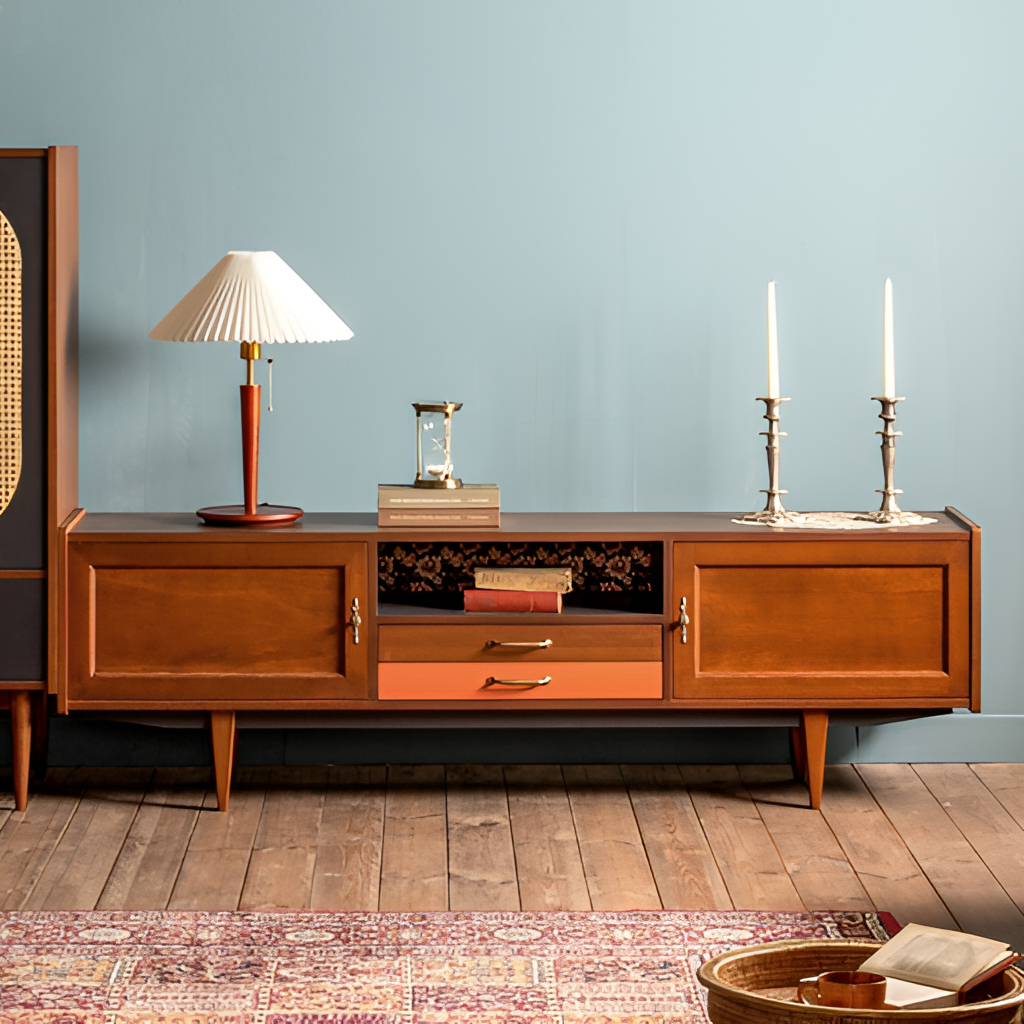
wood console table, living room, wood flooring, with plank pattern, vintage, blue paint wallpaper, with solid pattern